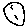
Label: moon